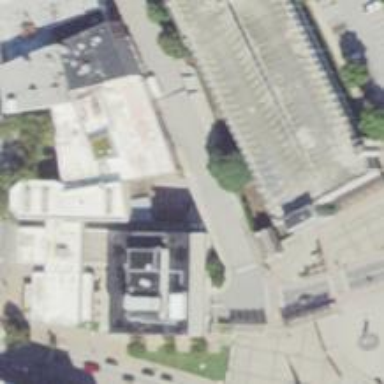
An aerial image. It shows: Building.